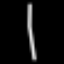
Label: line